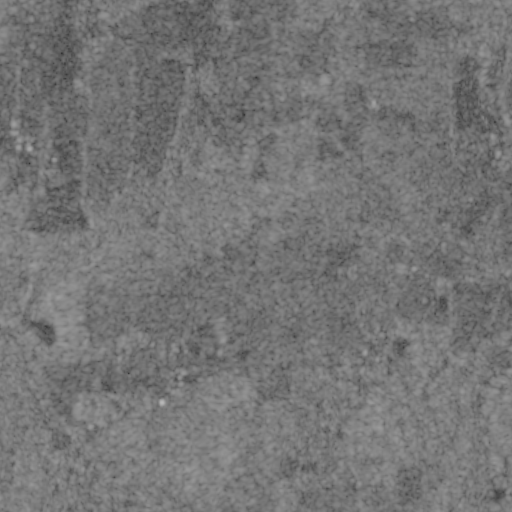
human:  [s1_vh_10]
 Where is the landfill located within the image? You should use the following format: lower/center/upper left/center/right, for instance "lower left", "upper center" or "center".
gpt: The landfill is located in the upper left of the image.
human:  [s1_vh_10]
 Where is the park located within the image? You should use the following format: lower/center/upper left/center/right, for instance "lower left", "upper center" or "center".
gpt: The park is located in the upper right of the image.
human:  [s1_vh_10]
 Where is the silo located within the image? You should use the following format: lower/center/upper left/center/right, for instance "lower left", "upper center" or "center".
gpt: The silo is located in the upper left of the image.
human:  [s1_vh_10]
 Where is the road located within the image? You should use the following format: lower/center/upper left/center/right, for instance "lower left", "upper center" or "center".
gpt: There is no road in the image.

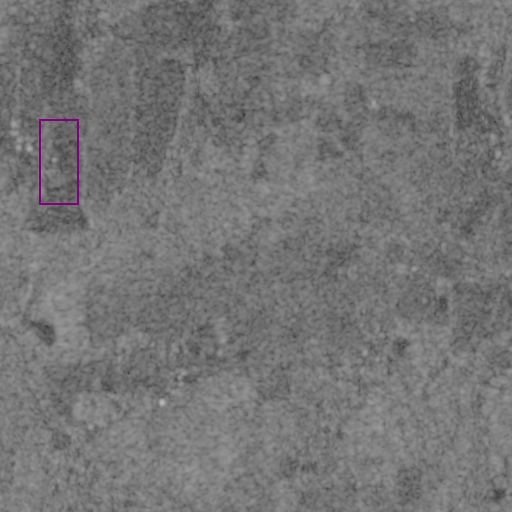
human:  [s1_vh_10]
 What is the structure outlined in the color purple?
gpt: The structure outlined in purple is a landfill.
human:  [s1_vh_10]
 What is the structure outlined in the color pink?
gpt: There is no pink outline.